Question: My goal is to make a DIV that presents the latest four news links with the title and a small picture on 'hover'.
The box will be small (150px height by 50px width) and will expand to about 500px. Once an article is clicked, it will bring up a box that you may exit out of. This box will put a dark layer on the rest of the content so that it is focused on by the user.
Anyways... here is my CSS I have currently.
'''
#news {
position: fixed;
top: 250px;
left:0px;
background-color: blue;
min-width: 20px;
max-width: 600px;
height: 200px;
}
#news a {
display: none;
padding-bottom: 5px;
color: white;
}
#news:hover {
display: block;
padding: 0px 10px 0px 0px;
}
#news:hover a {
display: block;
}
'''
My HTML uses the 'a' tag to edit the position, but

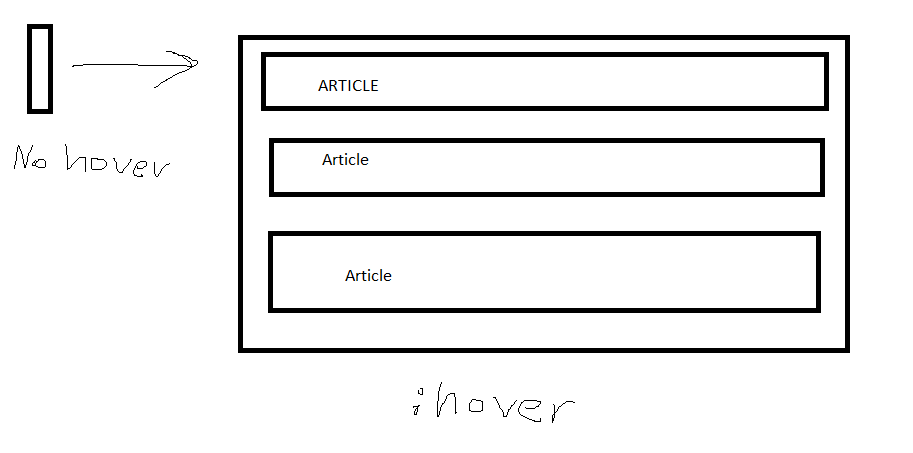
Answer: I think you're looking for something like this:
'''
<div id="news">
<ul id="articles">
<li class="article-item">
<h2>Article 1!</h2>
<p>Here is some text for the article.</p>
</li>
<li class="article-item">
<h2>Article 2!</h2>
<p>Here is some text for the article.</p>
</li>
<li class="article-item">
<h2>Article 3!</h2>
<p>Here is some text for the article.</p>
</li>
</ul>
</div>
'''
Then your styles would be something like this:
'''
.article-item {
ADD STYLES HERE
}
.article-item h1{
ADD STYLES HERE
}
.article-item p{
ADD STYLES HERE
}
'''
Etc...